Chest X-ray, PA view. Patient: 66 years old, sex M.
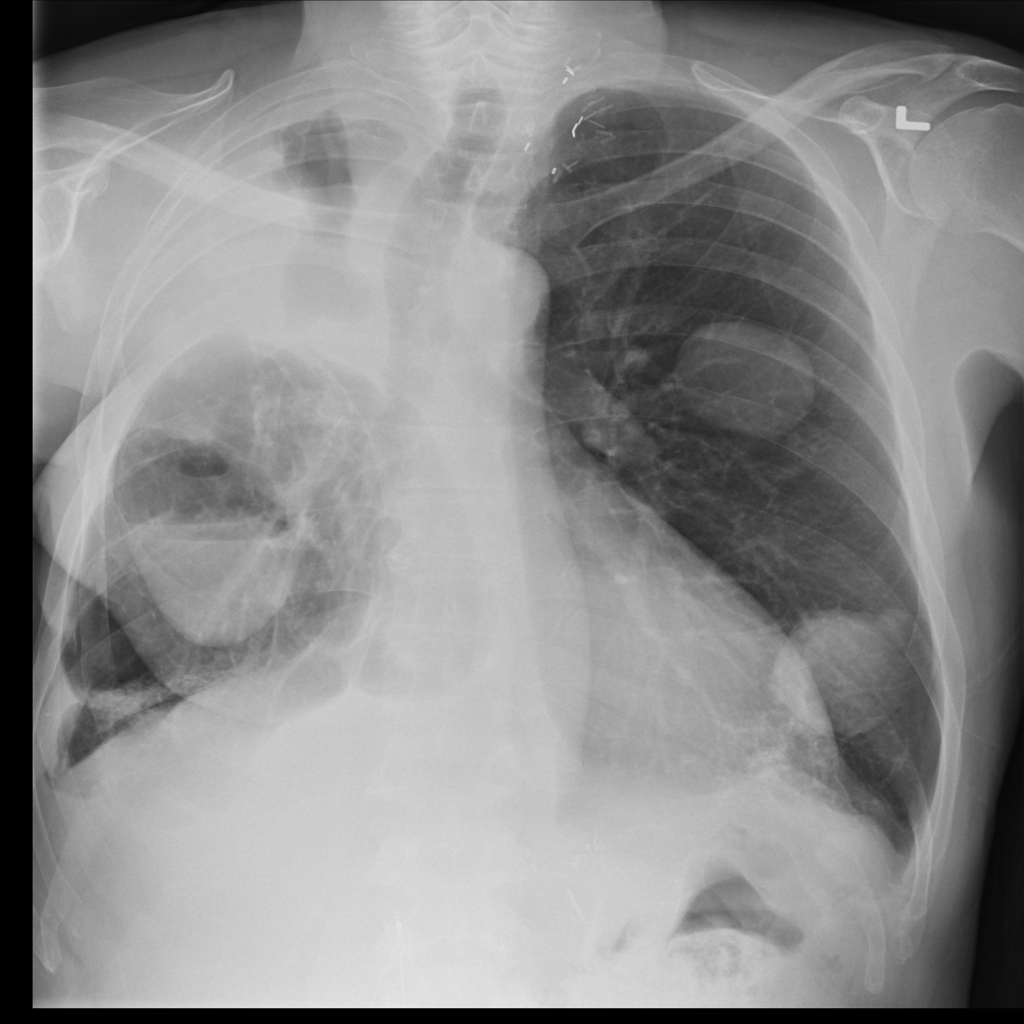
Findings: No Finding